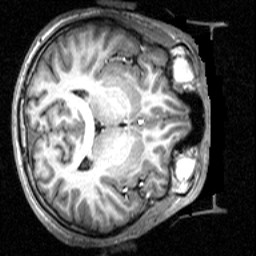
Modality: T1w
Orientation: axial
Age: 20
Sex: male